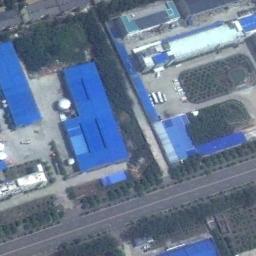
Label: industrial_area